Interaction volume radius: 10 \u00c5
Interaction volume height: 30 \u00c5
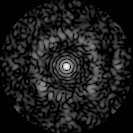
Disorder parameter: 0.7331